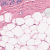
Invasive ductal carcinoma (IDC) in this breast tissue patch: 0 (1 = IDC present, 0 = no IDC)